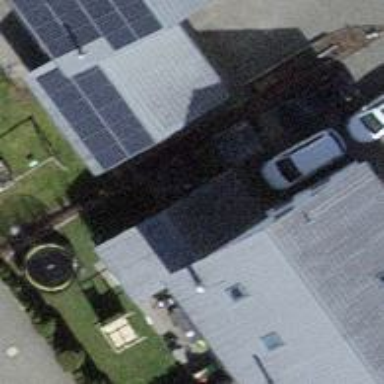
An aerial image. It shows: Garage.